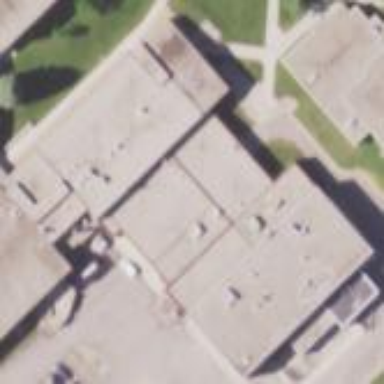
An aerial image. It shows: College building.